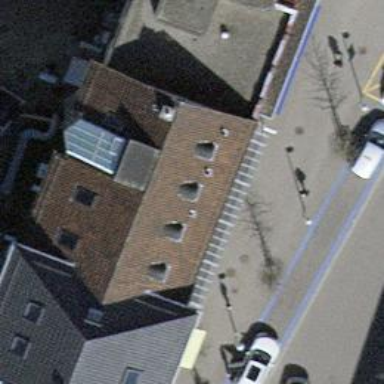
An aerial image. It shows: Beauty shop.